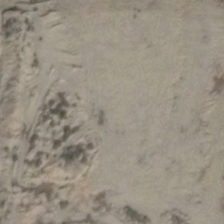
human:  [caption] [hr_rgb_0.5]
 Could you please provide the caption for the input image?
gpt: it is a piece of irregular khaki bareland .

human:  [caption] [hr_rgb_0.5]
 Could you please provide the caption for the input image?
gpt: it is a piece of irregular khaki bareland .

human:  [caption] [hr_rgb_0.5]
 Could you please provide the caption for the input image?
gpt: it is a piece of irregular khaki bareland .

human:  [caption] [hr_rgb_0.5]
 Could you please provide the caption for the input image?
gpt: it is a piece of irregular khaki bareland .

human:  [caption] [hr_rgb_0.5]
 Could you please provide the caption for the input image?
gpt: it is a piece of irregular khaki bareland .